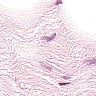
Metastatic tissue present: no